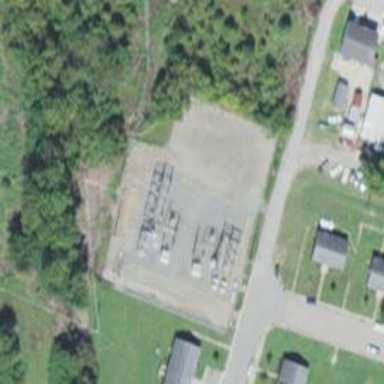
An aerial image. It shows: Distribution level power substation enclosed by fence.